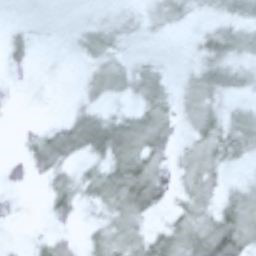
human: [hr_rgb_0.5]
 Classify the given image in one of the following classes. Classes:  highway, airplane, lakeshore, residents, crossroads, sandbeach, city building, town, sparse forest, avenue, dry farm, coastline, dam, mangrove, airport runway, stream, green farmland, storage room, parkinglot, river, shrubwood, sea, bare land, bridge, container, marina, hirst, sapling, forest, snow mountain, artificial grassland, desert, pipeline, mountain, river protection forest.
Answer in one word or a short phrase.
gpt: snow mountain